Interaction volume radius: 5 \u00c5
Interaction volume height: 15 \u00c5
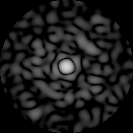
Disorder parameter: 0.8793